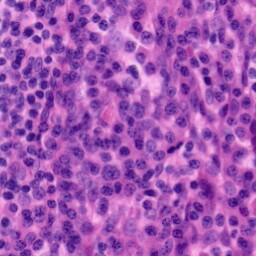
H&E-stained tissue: Tonsil